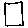
Label: square